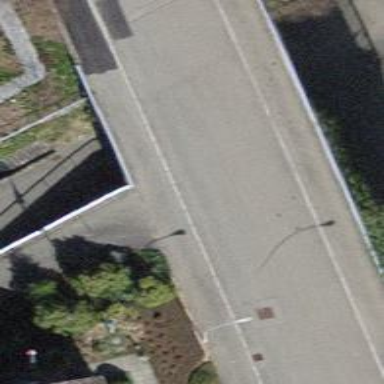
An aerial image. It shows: Bollard barrier.